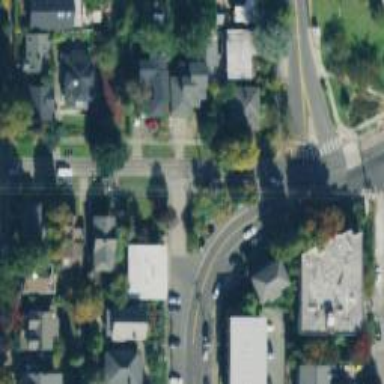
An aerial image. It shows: Residential road with separate sidewalk.